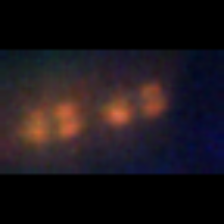
Taxon: Chaetoceros
Group: Diatoms